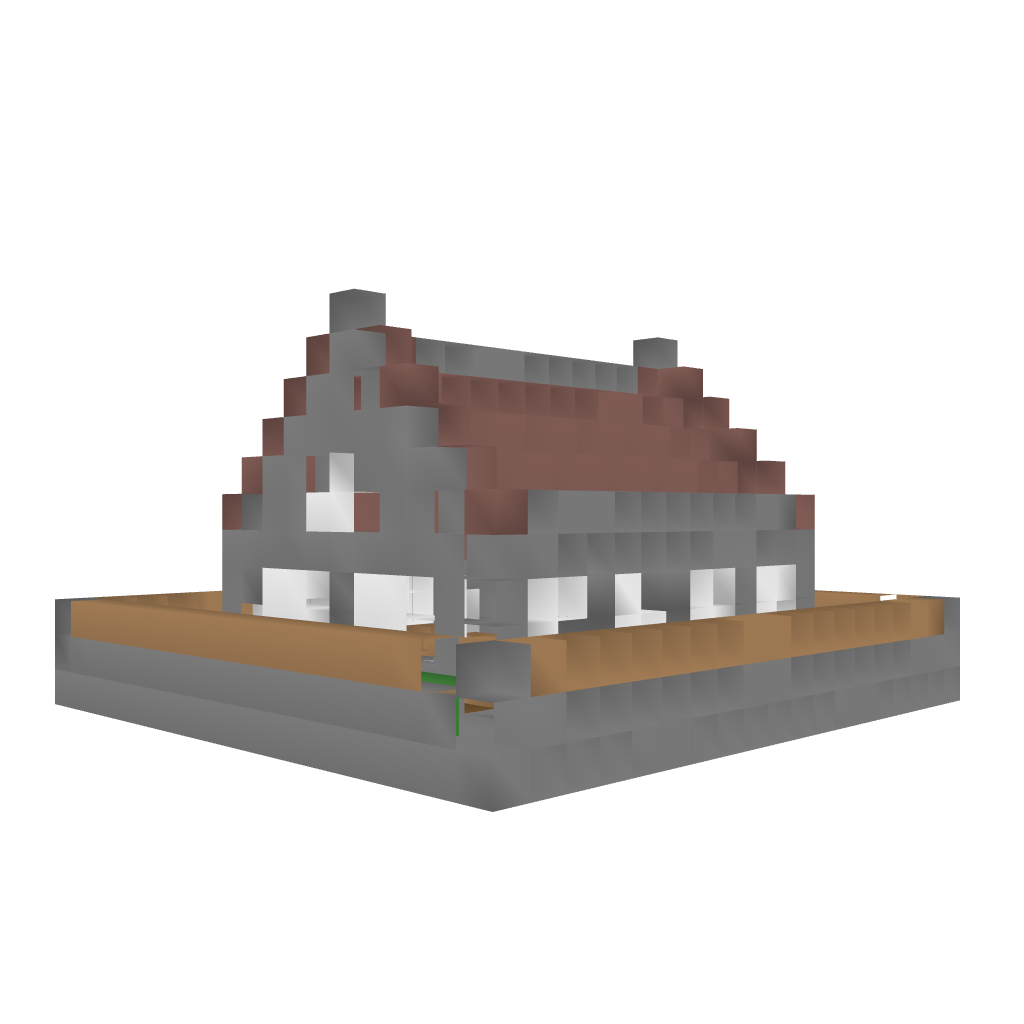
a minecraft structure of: Storage House good quality